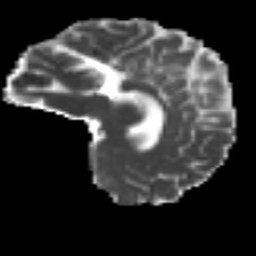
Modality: MD
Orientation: sagittal
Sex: male
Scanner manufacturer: ge
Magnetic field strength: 3 T
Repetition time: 7 s
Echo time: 0.08 s